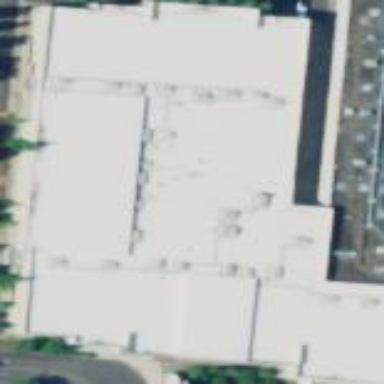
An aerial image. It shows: Cinema building.